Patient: sex F, age 63
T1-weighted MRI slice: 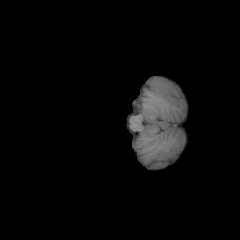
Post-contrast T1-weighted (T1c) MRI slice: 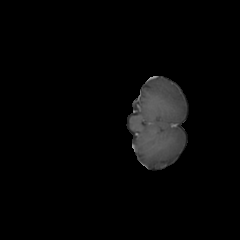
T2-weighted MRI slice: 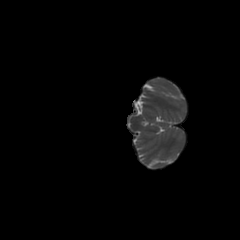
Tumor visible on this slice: no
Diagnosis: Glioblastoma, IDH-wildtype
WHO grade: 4